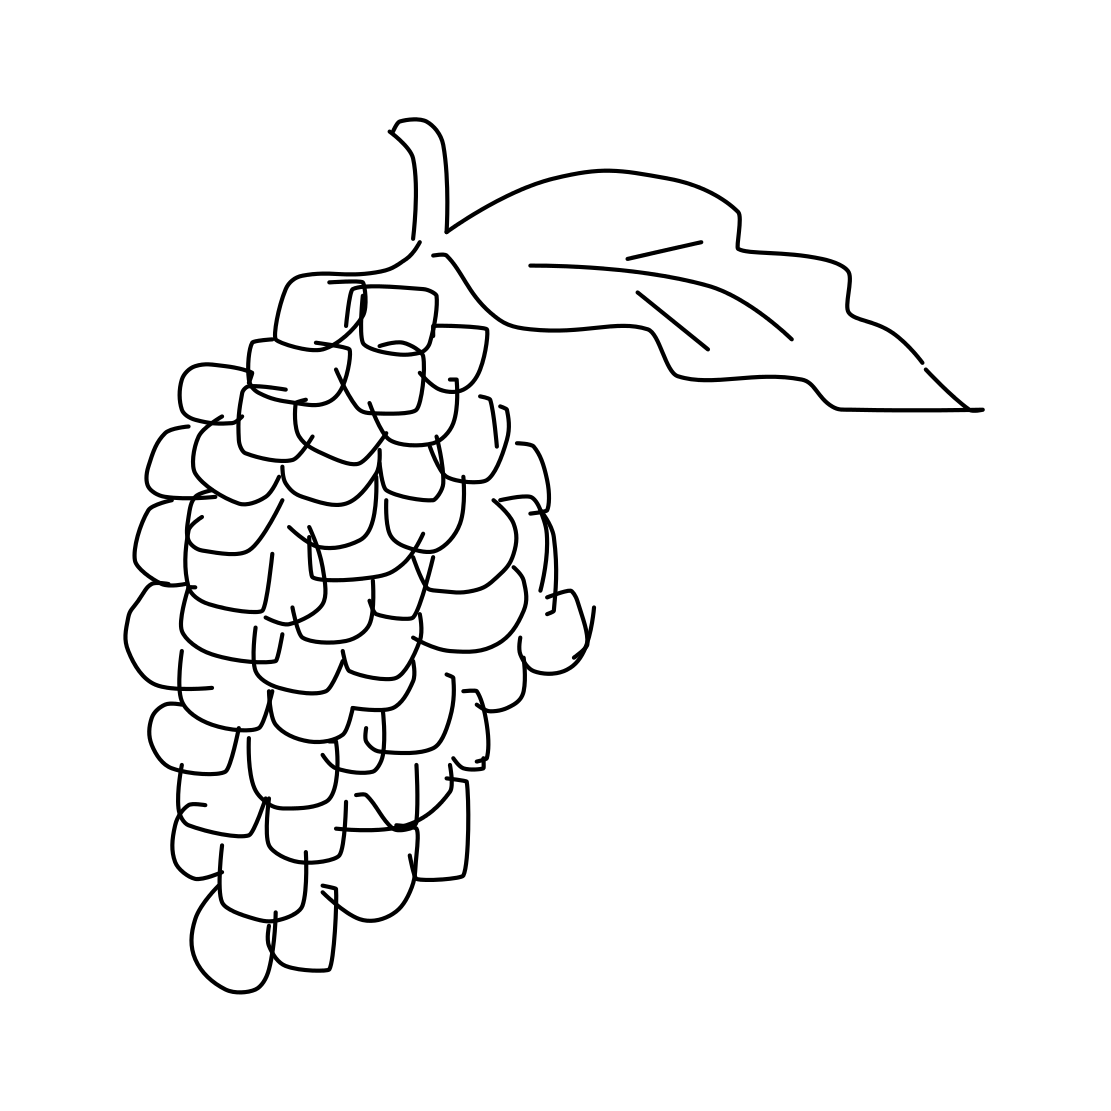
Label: grapes